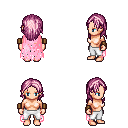
a pixel art fantasy rpg character, female body template, human, light skin, pink tattered cape, white pants, pink long hairstyle, leather bracers, four views (front, back, left, right), 2x2 character sprite sheet, small pixel art, hard edges, no anti-aliasing